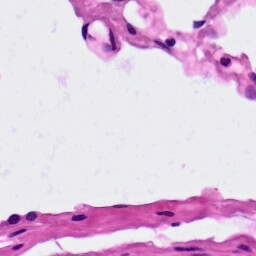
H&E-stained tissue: Lung